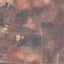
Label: PermanentCrop